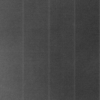
Label: dusty